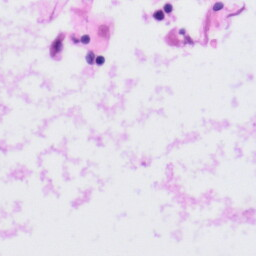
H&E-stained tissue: Tonsil